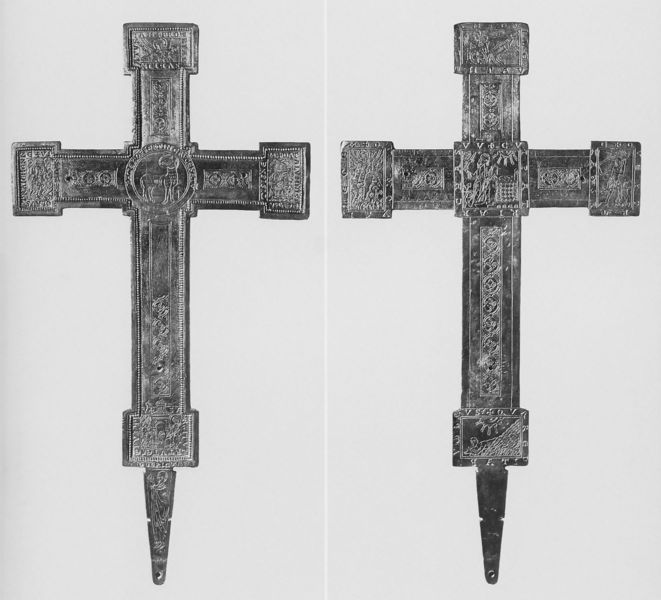
Titel: Theoderichkreuz
Standort: Mainz, Dom (EU - D - RP)
Schlagwörter: gott, grau, holz, mitte, schwarz, symbol, weiss, tier, muster, ornament, alt, silber, spitze, bild, kirche, sonne, spitzen, esel, kreis, pferd, relief, schrift, zwei, spitz, ornamente, verzierung, metall, bronze, jahreszahl, foto, fotografie, unten, stiel, eisen, messing, lamm, schaf, eckig, kreuz, rechteck, religion, parallel, rückseite, schwarzweiss, beten, gravur, altar, intarsien, schnitzerei, verziert, vorderseite, ecken, kreuze, jesus, kruzifix, heilig, quadrat, metal, insignien, symbole, römisch, quadratisch, doppel, latein, dreifaltigkeit, dorn, paralell, stichel, edward, blasphemie, abraham lincoln, doppelseitig, dracula, ank, 2, zwei kreuze, vampire, gez, ankh, variiert, verzerungen, releigion